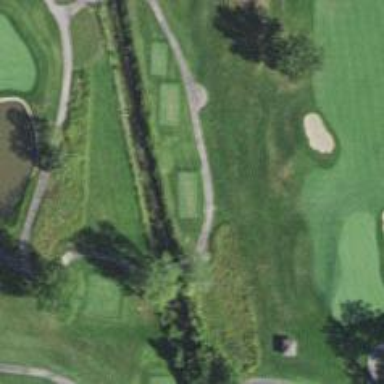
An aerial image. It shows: Service road designated as golf cart path.